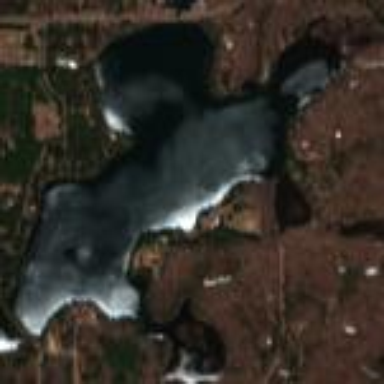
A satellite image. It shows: Beautiful lake surrounded by nature.